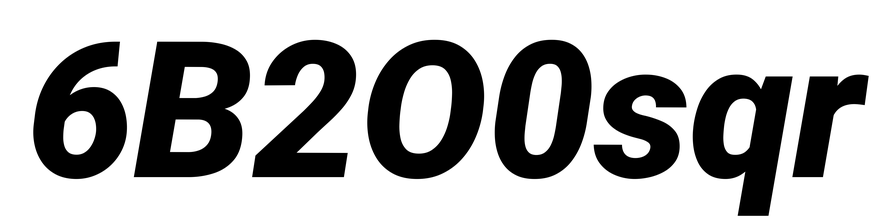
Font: Roboto-Italic_Black_Italic